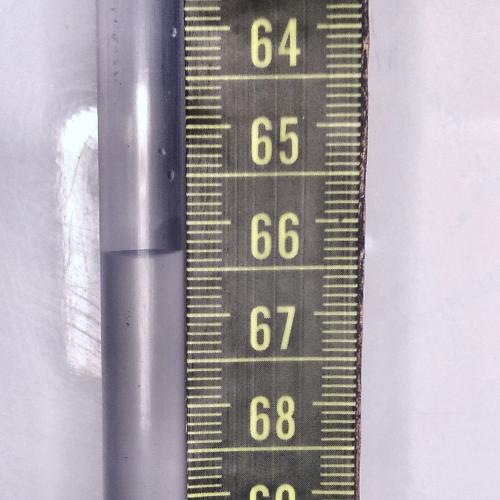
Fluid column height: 66.3 cm